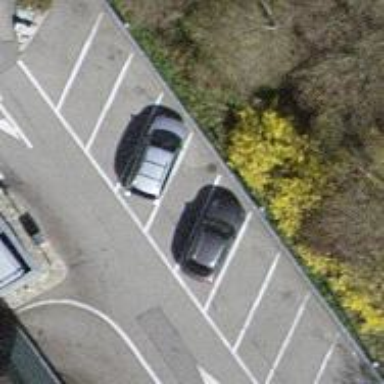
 paved with asphalt. It is designated for roadside parking."